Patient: sex M, age 64
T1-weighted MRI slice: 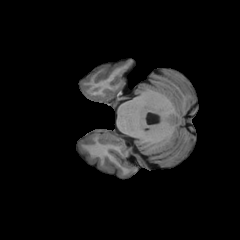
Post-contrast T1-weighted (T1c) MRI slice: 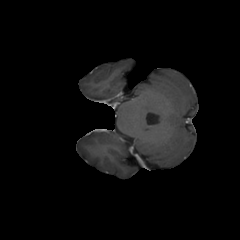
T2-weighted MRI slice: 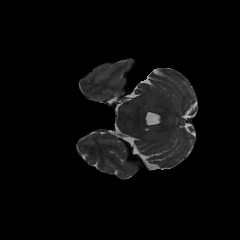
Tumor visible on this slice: no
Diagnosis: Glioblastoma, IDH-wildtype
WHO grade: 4